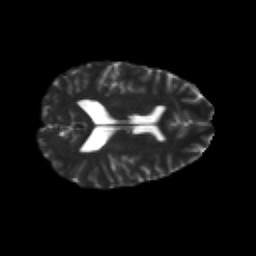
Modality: T2w
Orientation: axial
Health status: healthy
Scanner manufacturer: philips
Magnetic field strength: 3 T
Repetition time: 9.75 s
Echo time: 0.092 s